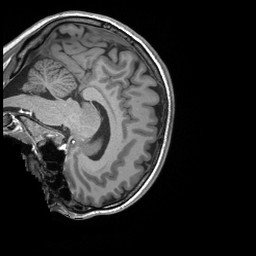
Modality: T1w
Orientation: sagittal
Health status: ill
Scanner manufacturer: siemens
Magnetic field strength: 3 T
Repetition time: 2.3 s
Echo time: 0.00243 s